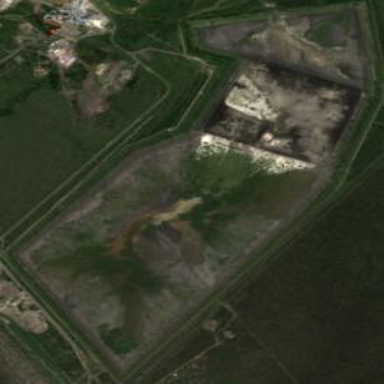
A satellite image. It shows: Tailings reservoir in landfill area.